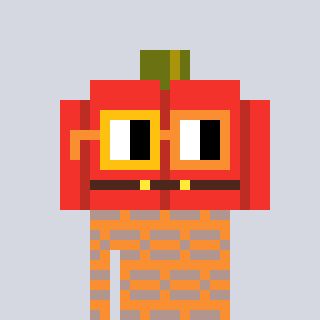
a pixel art character with square yellow and orange glasses, a pumpkin-shaped head and a orange-colored body on a cool background